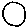
Label: circle